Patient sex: F
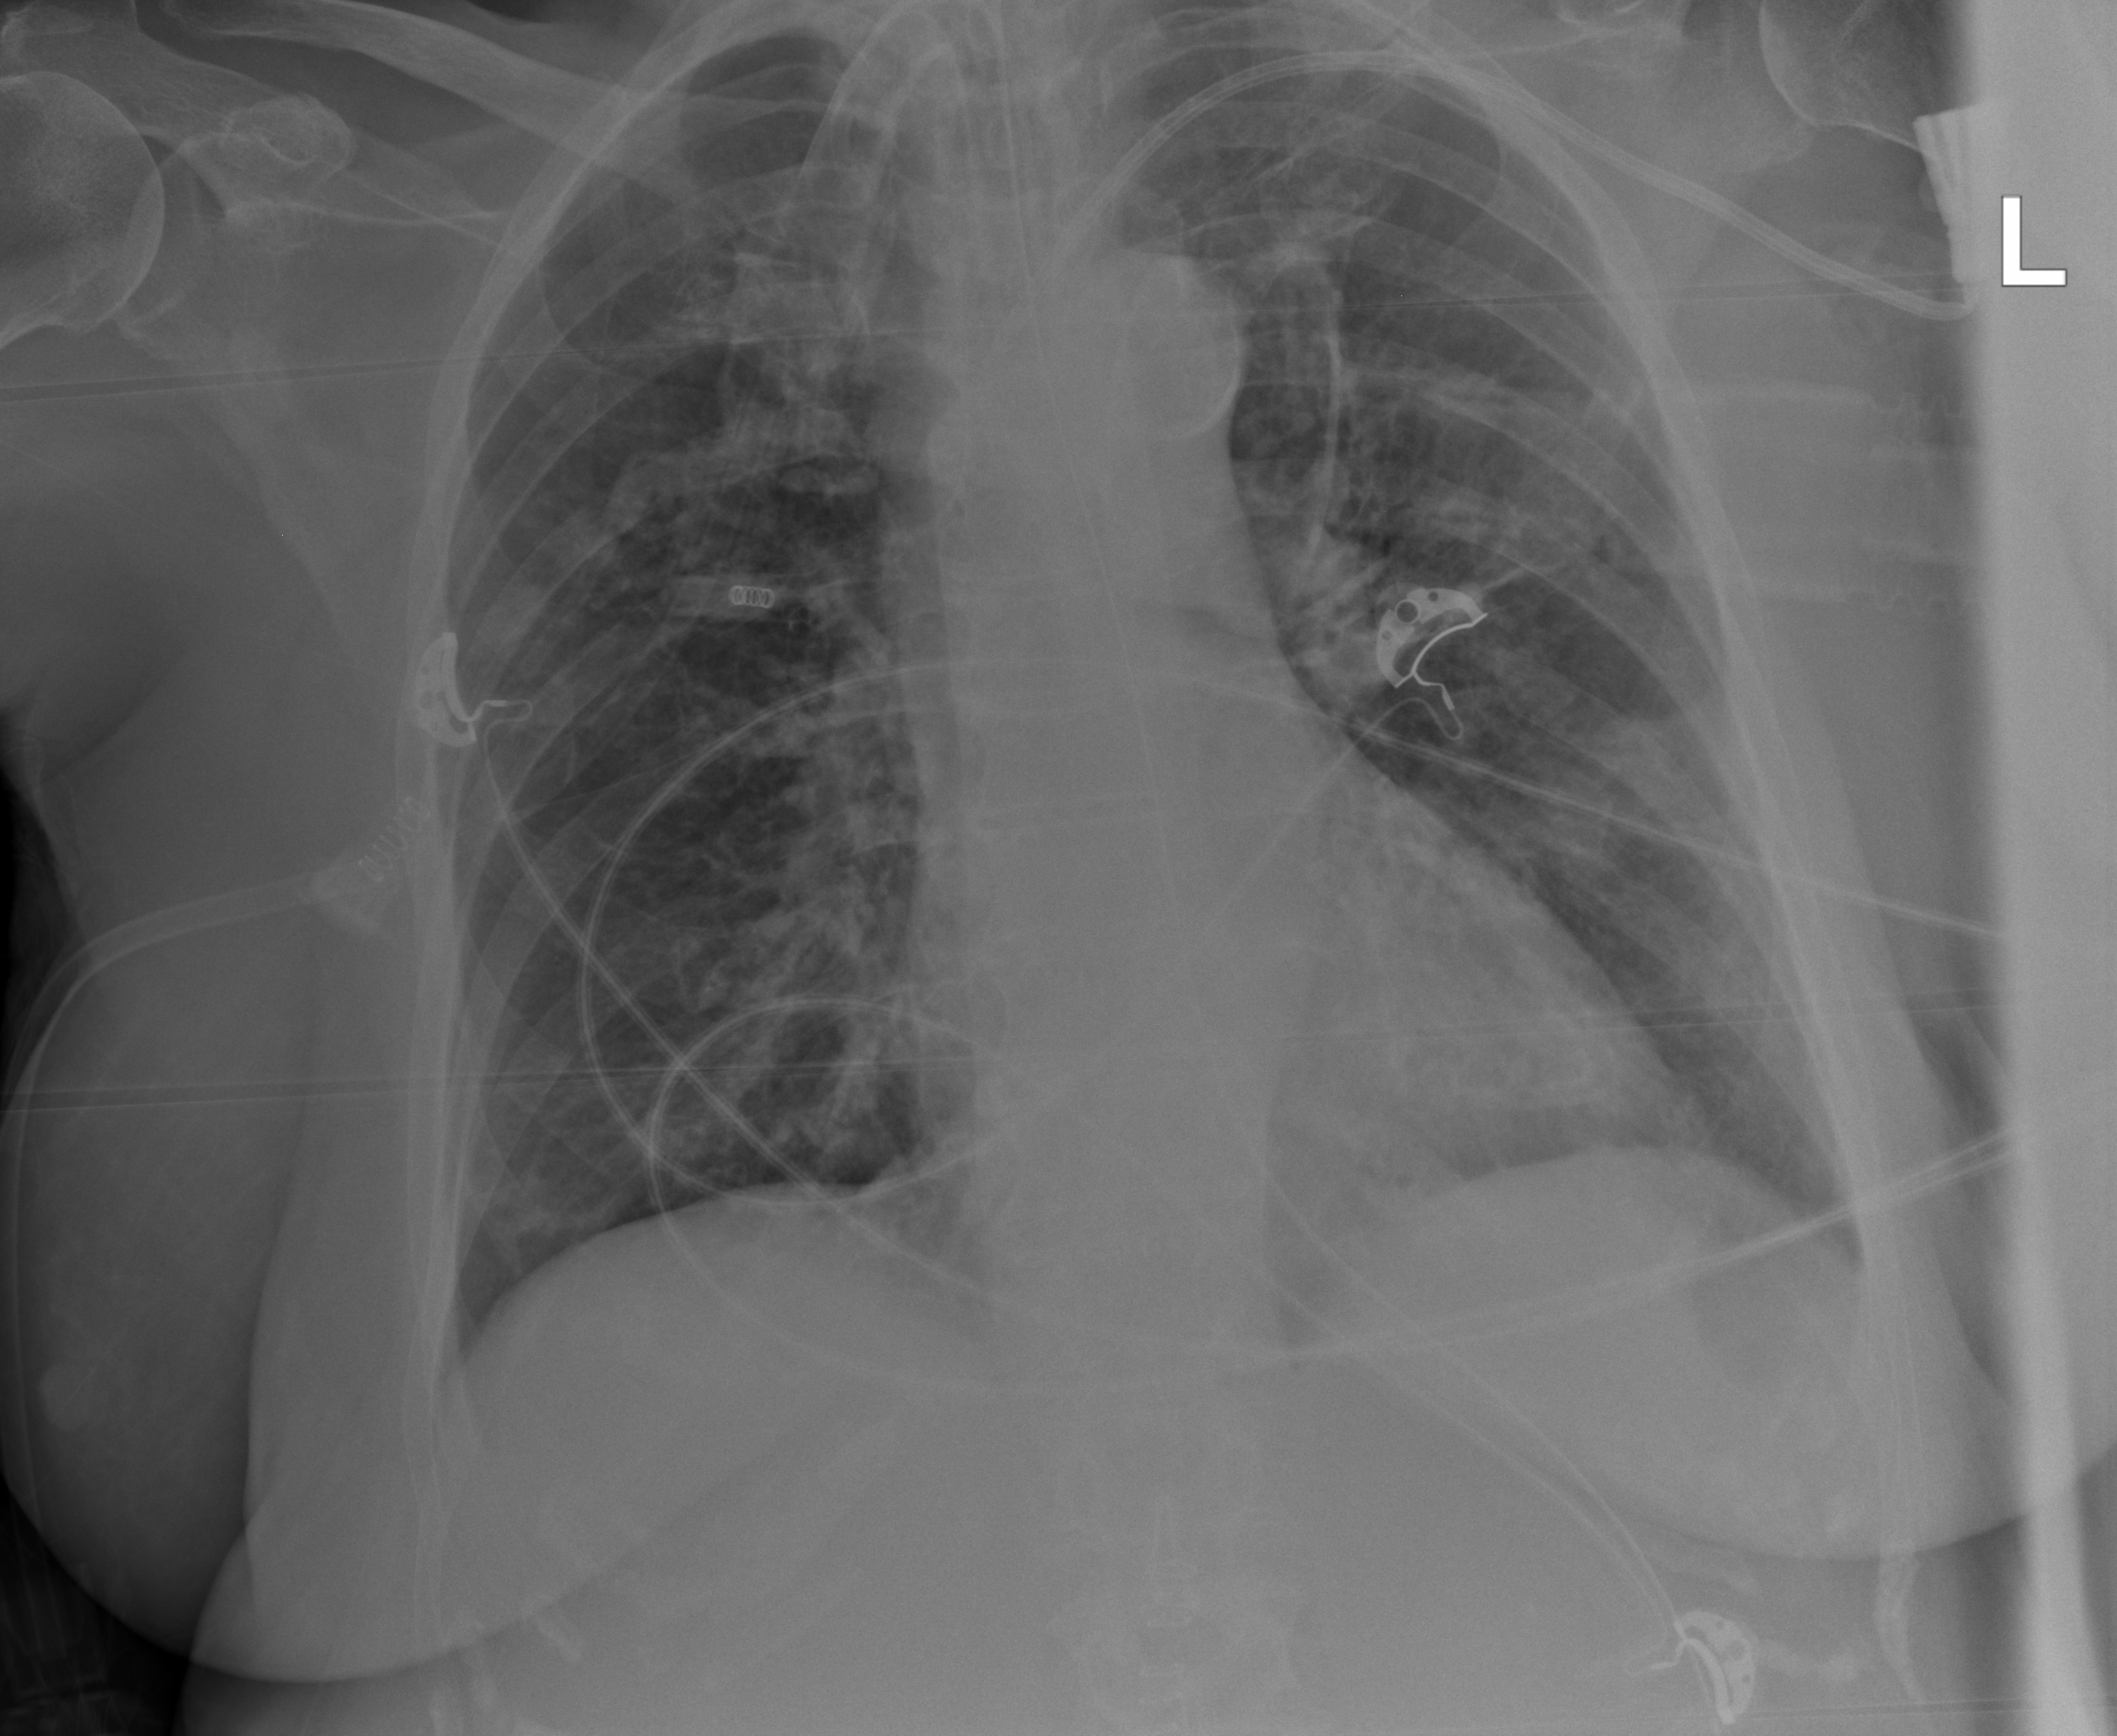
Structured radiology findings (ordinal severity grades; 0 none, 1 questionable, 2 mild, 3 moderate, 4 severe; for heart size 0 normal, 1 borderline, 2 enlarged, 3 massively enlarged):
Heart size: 1
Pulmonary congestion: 1
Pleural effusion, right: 1
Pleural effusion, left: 1
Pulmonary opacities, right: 1
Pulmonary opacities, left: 2
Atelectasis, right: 2
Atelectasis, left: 2